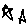
Label: star